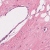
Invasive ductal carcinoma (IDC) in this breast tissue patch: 0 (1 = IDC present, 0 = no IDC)